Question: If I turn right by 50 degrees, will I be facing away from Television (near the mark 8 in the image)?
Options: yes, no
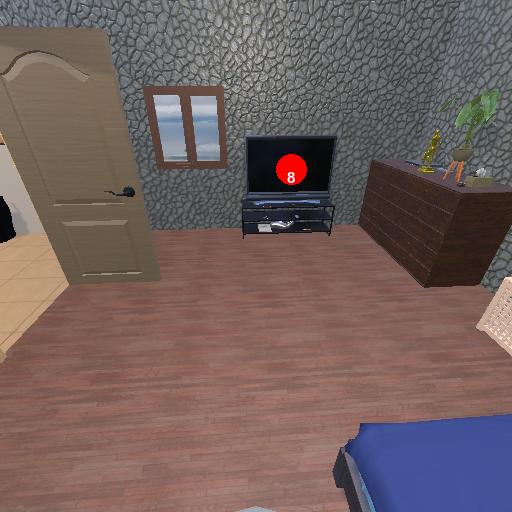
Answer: yes